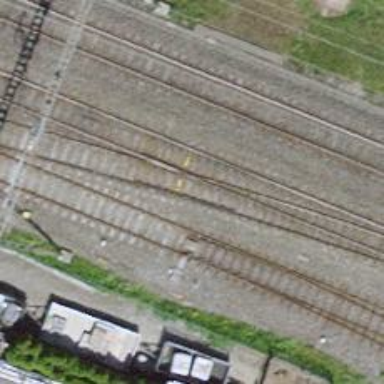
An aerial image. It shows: Railway siding with one electrified track and contact line.